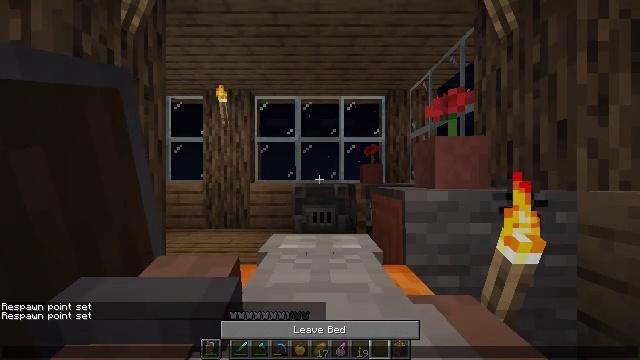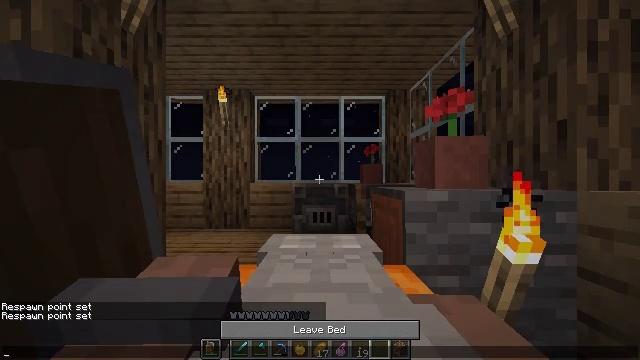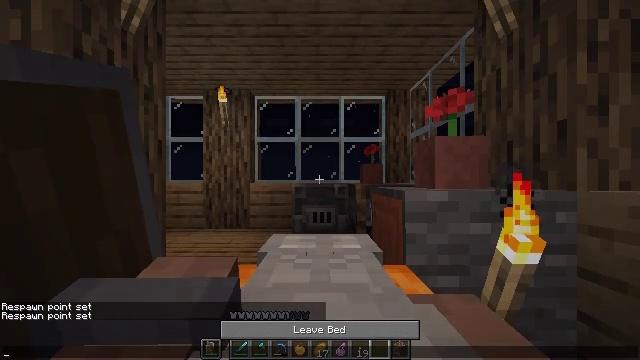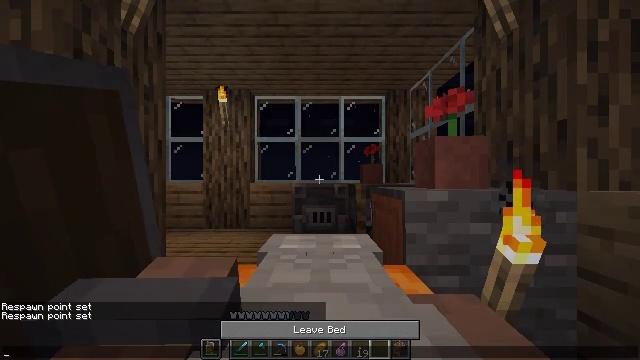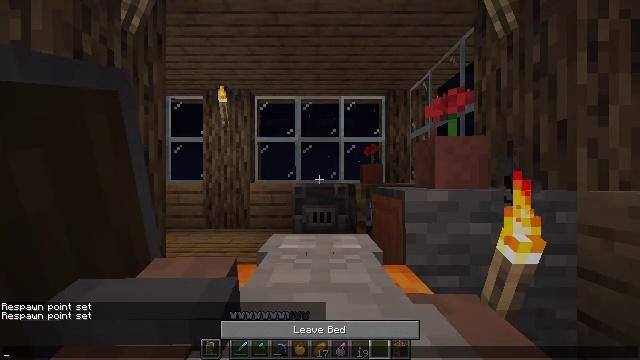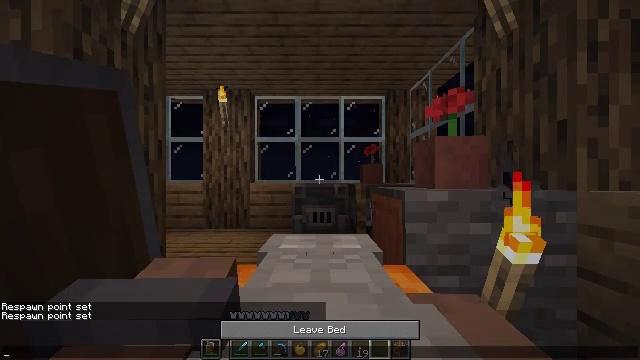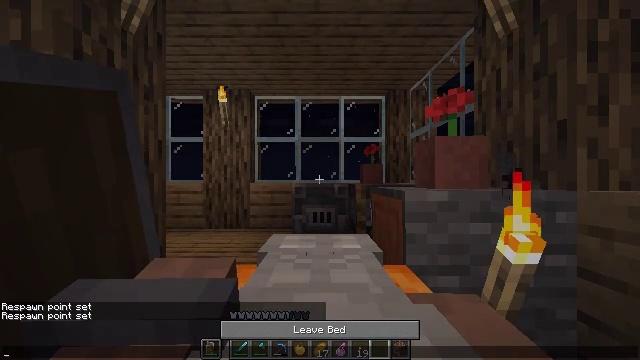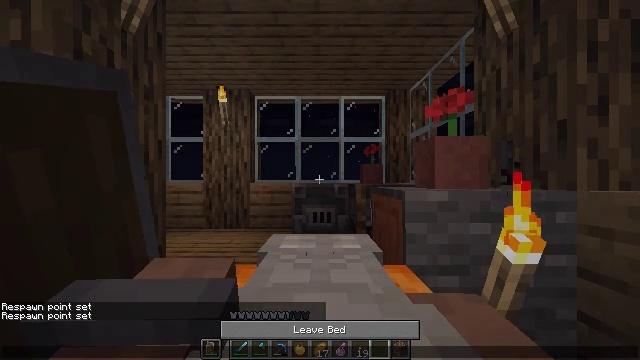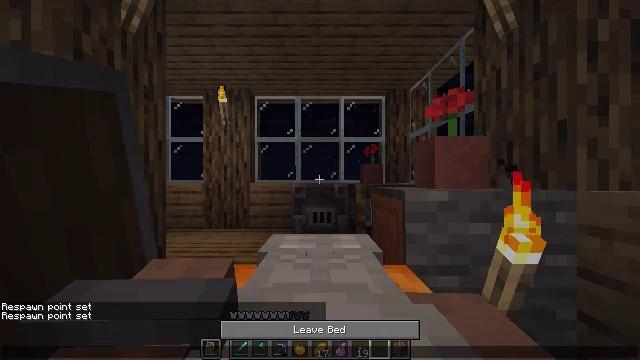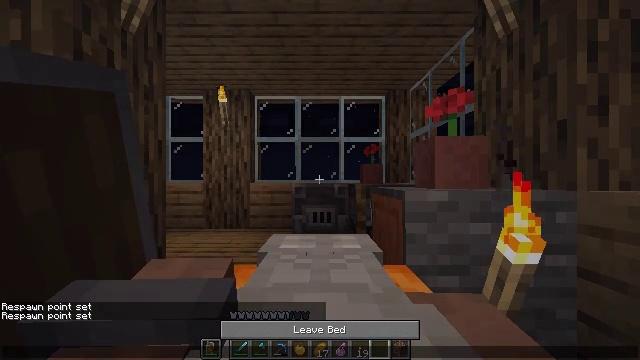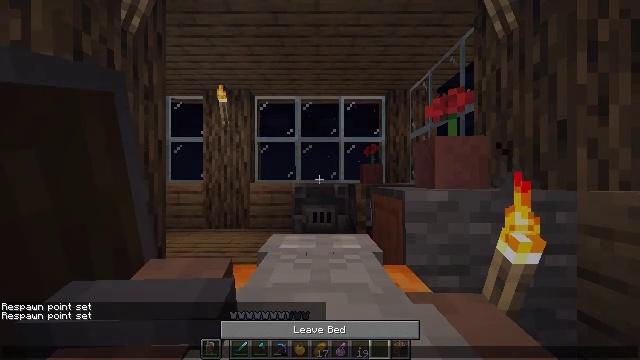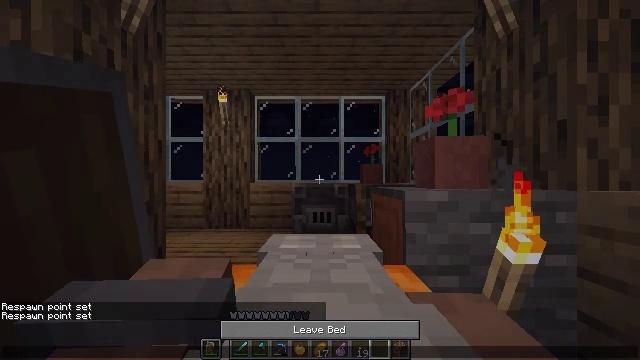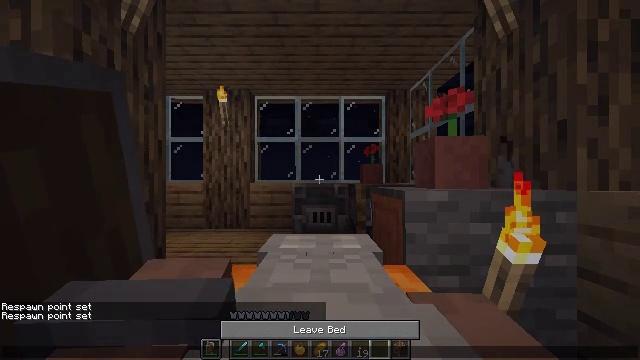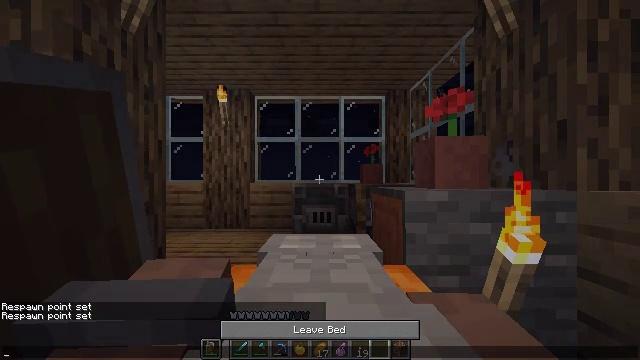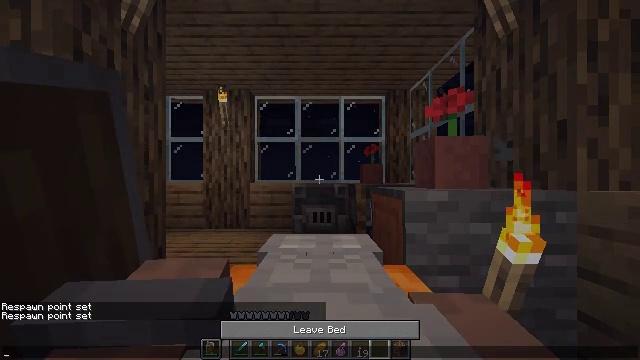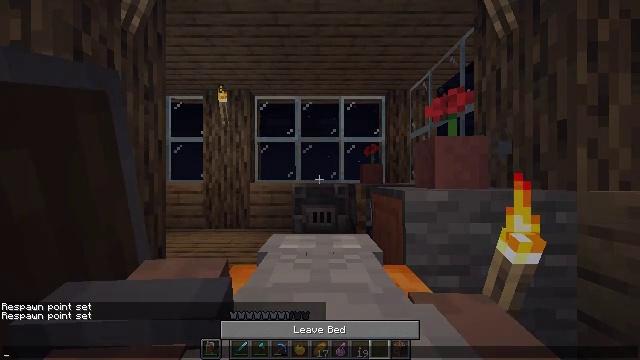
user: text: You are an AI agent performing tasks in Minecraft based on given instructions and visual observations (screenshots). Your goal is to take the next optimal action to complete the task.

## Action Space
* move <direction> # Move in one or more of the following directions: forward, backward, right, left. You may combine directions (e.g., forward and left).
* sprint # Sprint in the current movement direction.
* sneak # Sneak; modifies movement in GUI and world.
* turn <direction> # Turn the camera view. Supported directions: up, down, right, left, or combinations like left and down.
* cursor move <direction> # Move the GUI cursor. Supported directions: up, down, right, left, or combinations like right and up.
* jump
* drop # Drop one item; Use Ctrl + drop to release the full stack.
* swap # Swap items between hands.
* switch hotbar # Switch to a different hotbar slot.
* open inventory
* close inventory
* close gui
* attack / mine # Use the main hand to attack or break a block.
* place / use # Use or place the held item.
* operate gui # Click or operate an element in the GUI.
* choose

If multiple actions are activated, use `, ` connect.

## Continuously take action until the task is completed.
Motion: motion action
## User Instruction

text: Attack the orange bed to pick it up.
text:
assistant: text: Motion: no_op
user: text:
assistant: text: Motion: no_op
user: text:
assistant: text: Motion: no_op
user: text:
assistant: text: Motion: no_op
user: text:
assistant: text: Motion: no_op
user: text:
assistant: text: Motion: no_op
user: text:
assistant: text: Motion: no_op
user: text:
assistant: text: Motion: no_op
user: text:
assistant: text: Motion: no_op
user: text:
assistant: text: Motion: no_op
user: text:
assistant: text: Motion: no_op
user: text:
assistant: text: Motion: no_op
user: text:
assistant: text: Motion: no_op
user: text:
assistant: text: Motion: no_op
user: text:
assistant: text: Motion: no_op
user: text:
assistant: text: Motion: no_op
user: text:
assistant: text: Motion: no_op
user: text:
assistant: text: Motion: no_op
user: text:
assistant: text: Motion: no_op
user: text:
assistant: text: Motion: no_op
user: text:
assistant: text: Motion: no_op
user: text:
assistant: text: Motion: no_op
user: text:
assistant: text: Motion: no_op
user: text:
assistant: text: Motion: no_op
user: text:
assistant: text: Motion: no_op
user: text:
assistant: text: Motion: no_op
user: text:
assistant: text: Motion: no_op
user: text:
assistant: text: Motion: no_op
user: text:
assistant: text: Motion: no_op
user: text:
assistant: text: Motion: no_op